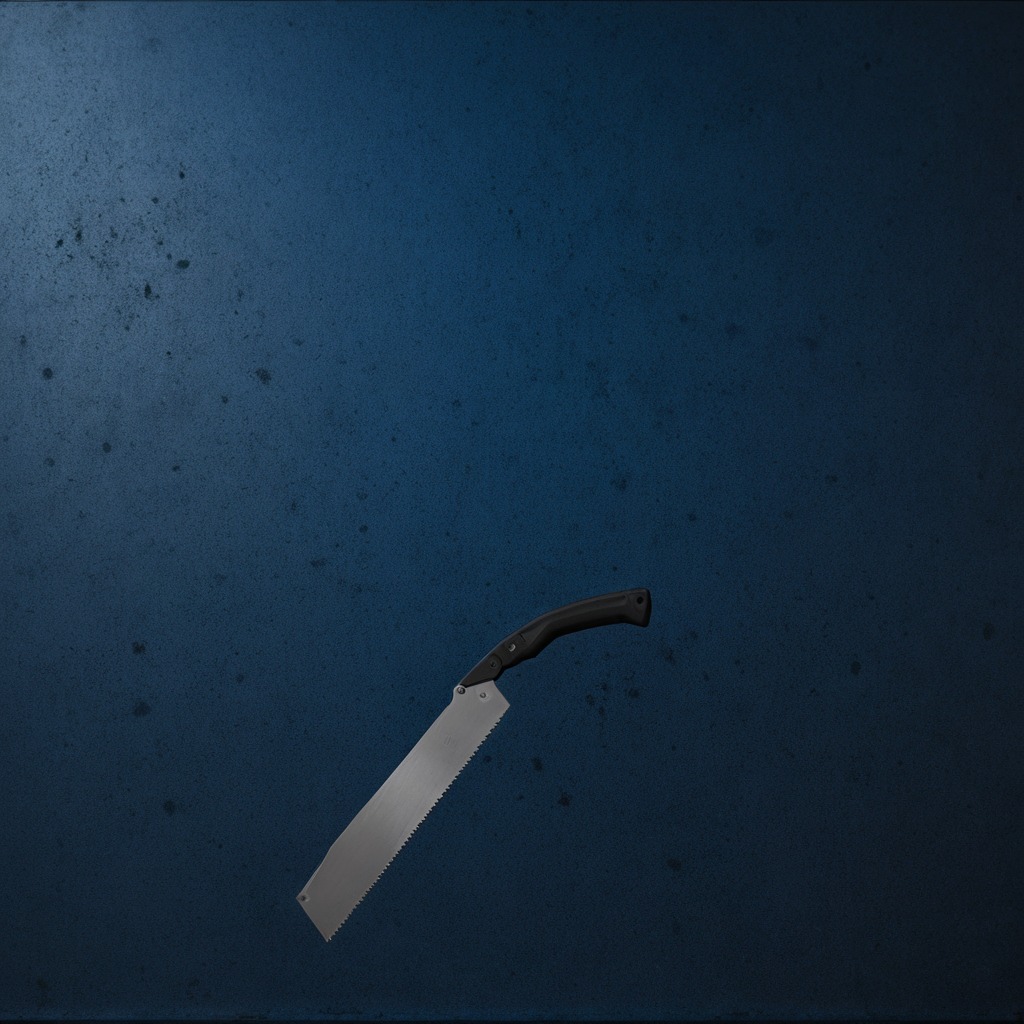
A metal saw lying on a clean granite tabletop inside a workshop at night